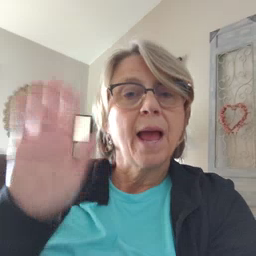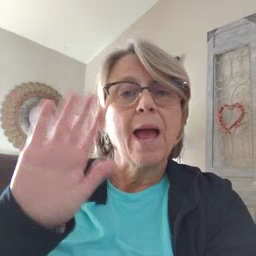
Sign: bye